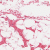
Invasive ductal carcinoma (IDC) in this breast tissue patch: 0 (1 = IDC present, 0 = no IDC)